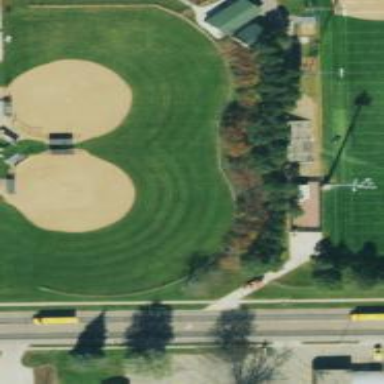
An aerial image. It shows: Baseball pitch for leisure and sports activities.